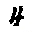
Label: 4